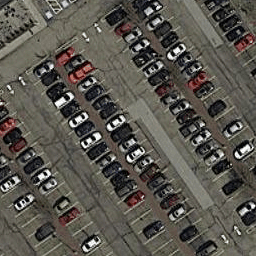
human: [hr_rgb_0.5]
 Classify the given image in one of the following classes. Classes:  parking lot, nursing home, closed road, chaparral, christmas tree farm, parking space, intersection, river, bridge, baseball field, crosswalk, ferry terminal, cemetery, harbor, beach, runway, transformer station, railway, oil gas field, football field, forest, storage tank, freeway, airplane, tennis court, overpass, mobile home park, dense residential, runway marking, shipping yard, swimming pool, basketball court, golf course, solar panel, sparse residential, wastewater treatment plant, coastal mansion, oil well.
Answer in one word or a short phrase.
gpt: parking lot